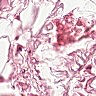
Metastatic tissue present: no